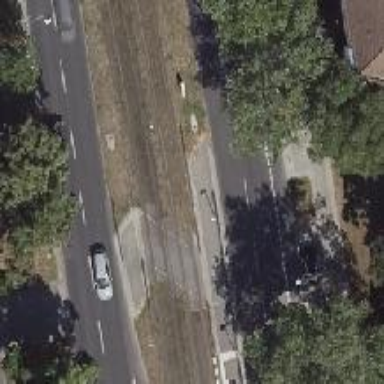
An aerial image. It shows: Unmarked crossing on the road.